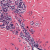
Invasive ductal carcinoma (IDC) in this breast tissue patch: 0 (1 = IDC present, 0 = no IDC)